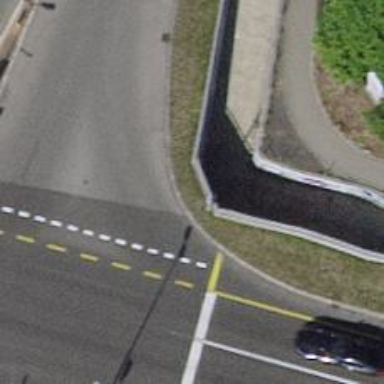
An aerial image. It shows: Cycle barrier.